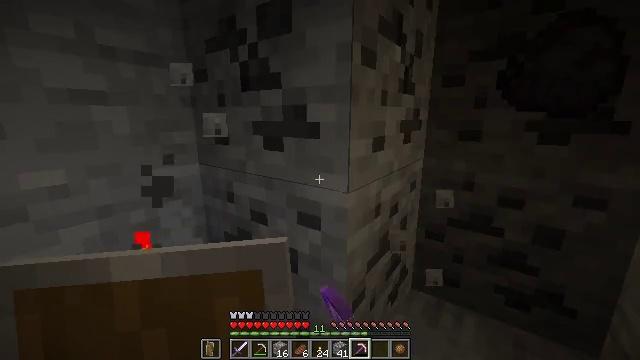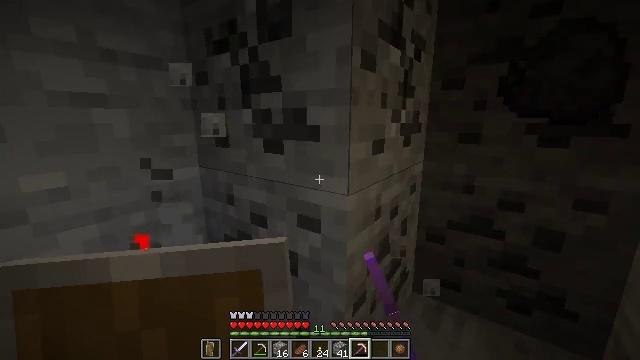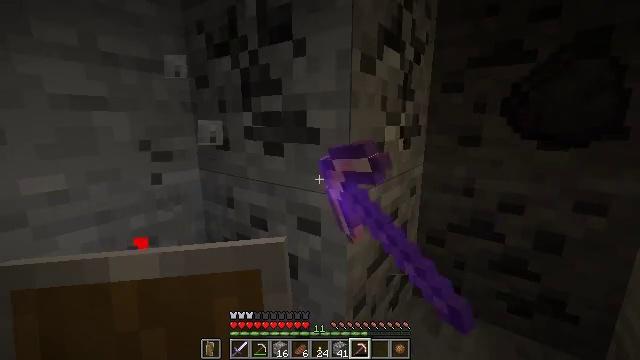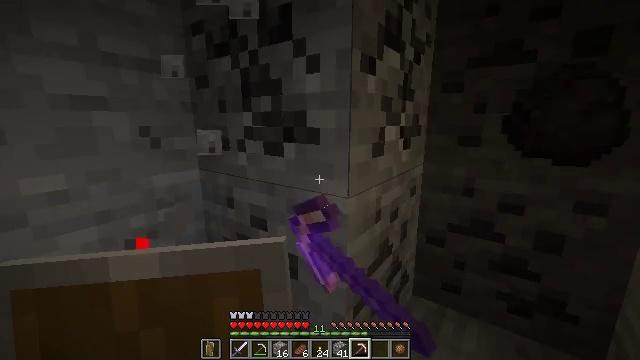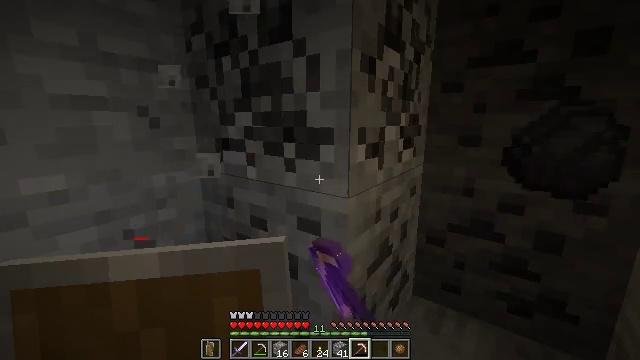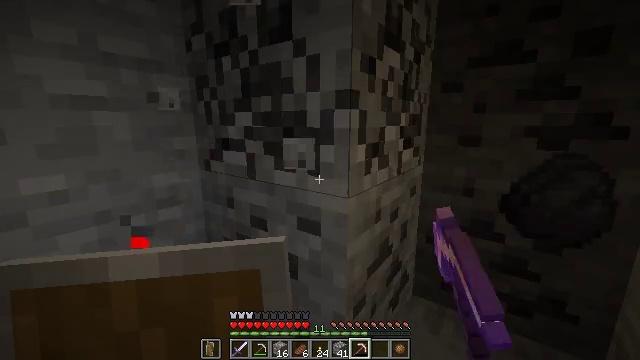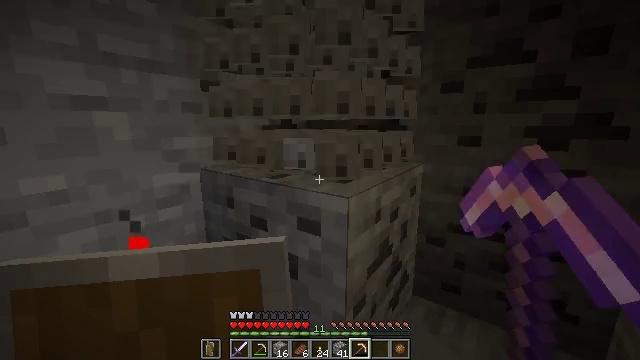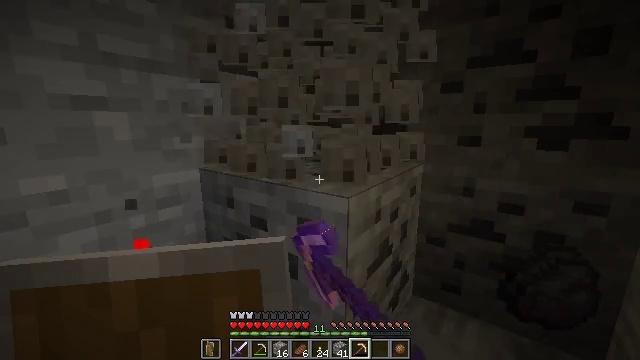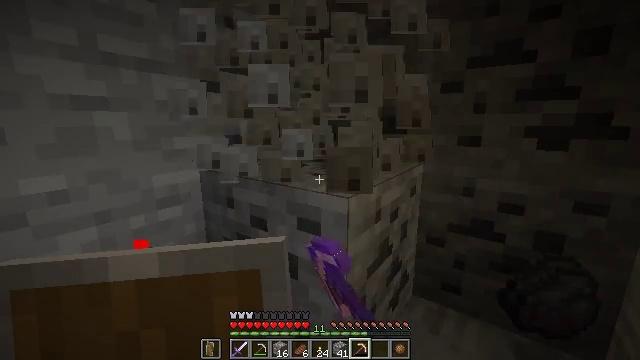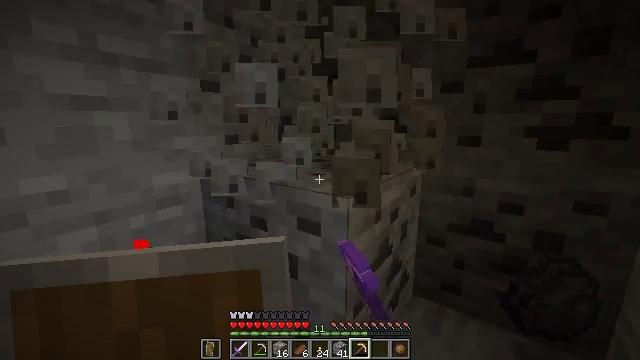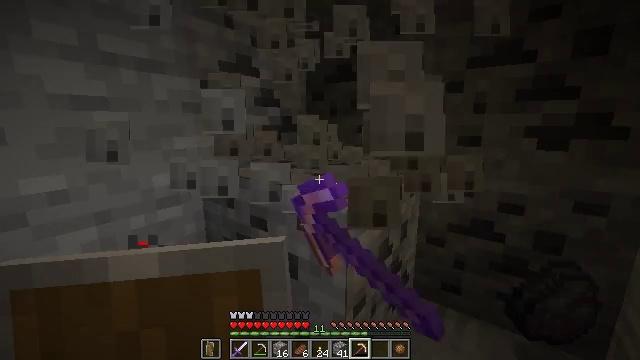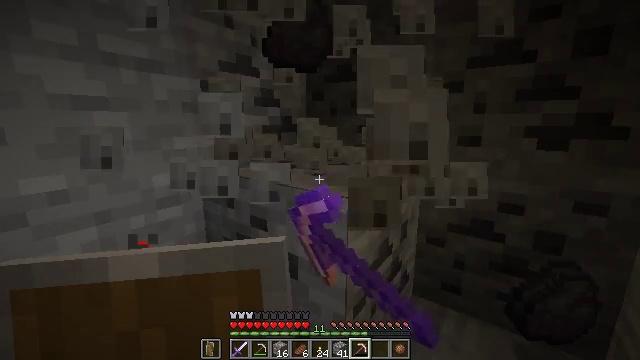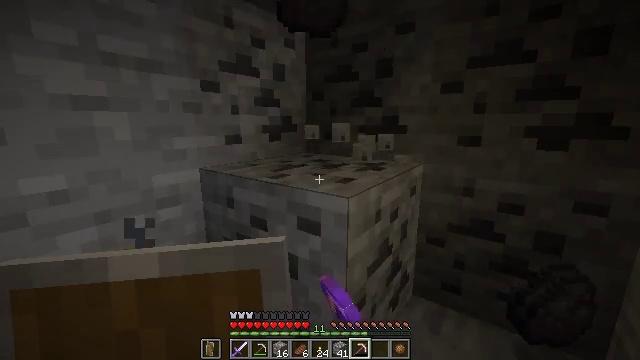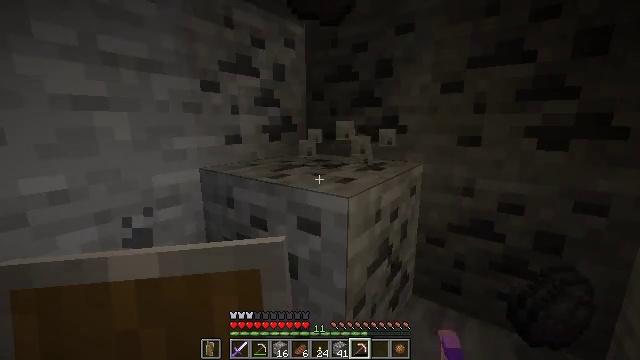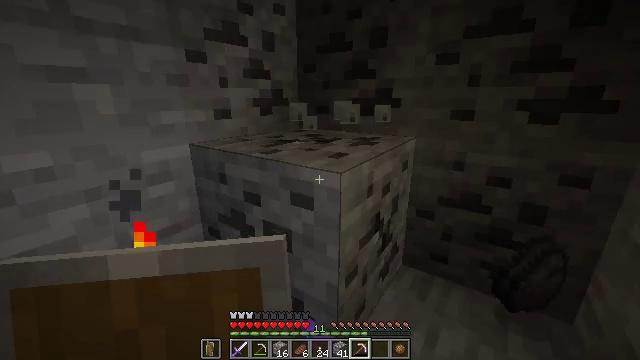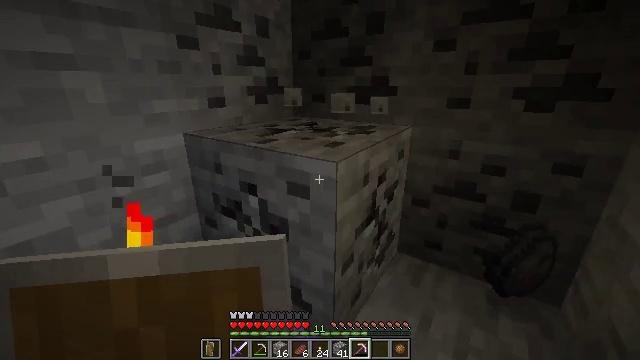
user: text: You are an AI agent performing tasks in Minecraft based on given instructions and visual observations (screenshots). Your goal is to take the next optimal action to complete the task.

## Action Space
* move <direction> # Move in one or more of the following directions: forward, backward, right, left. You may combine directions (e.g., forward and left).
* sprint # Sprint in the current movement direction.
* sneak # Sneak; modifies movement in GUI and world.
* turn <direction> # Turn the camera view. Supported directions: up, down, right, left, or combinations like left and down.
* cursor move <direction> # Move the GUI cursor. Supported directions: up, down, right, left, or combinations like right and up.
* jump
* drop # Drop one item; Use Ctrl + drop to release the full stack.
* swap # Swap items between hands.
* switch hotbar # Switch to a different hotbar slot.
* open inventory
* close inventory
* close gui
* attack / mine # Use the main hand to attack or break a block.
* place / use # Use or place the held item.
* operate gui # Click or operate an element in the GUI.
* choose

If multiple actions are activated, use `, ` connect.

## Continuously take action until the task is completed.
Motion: motion action
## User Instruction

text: Collect coal by mining the ore.
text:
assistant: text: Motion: sneak, attack / mine
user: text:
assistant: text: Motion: sneak, attack / mine
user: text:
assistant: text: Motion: sneak, attack / mine
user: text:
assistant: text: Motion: sneak, attack / mine
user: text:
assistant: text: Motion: sneak, attack / mine
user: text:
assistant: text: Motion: sneak, attack / mine
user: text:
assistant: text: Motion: sneak, attack / mine
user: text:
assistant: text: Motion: sneak, attack / mine
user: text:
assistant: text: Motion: sneak, attack / mine
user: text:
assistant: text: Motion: sneak, attack / mine
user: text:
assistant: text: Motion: sneak, attack / mine
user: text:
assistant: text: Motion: sneak, attack / mine
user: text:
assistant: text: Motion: sneak, attack / mine
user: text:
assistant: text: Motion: sneak, turn right and down, attack / mine
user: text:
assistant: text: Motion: sneak, turn down, attack / mine
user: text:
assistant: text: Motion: sneak, attack / mine
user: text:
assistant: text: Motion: sneak, attack / mine
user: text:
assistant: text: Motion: sneak, attack / mine
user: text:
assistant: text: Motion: sneak, attack / mine
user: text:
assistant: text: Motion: sneak, attack / mine
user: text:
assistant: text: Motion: move forward, sneak, attack / mine
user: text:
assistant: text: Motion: move forward, sneak, attack / mine
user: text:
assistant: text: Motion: move forward, sneak, attack / mine
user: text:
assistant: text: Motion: move forward, sneak, attack / mine
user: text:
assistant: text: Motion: move forward, sneak, turn left, attack / mine
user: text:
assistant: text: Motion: move forward, sneak, turn left, attack / mine
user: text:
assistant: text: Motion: move forward, sneak, turn left, attack / mine
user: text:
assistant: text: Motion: move forward, sneak, turn left and up, attack / mine
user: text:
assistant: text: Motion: move forward, sneak, turn left and up, attack / mine
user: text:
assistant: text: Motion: move forward, sneak, attack / mine